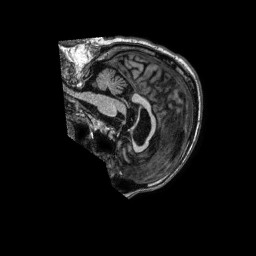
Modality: T1w
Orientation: sagittal
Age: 78
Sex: male
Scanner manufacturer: philips
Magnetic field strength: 1.5 T
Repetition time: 0.007243 s
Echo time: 0.003285 s